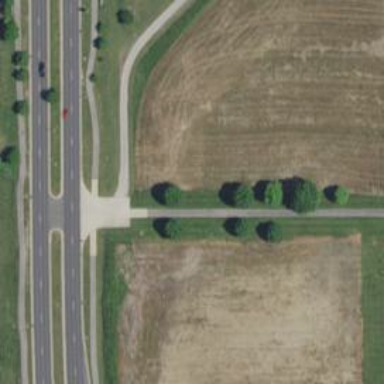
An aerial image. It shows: Driveway leading to service road.